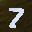
Label: 7